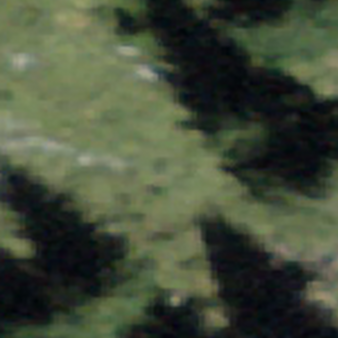
Label: other